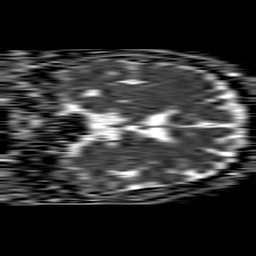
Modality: ADC
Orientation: coronal
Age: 54
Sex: male
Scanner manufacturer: philips
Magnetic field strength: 1.5 T
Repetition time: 4.6 s
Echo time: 0.08631 s